Question: OK.. I have configured <URL>
Project structure is :

My custom element is :
'''
<link rel="import" href="../bower_components/polymer/polymer.html">
<polymer-element name="hello-world" noscript>
<template>
<h1>Hi From Custom Element</h1>
</template>
</polymer-element>
'''
index.html is :
'''
<!DOCTYPE html>
<html>
<head>
<meta charset="UTF-8">
<title>Title of the document</title>
<script type="text/javascript" src="bower_components/polymer/polymer.js">
</script>
<link rel="import" href="elements/hello-world.html">
</head>
<body>
<hello-world></hello-world>
</body>
</html>
'''
OK.. When I run this code without Server I get error :
'''
Imported resource from origin 'file://' has been blocked from loading by Cross-Origin Resource Sharing policy: Received an invalid response. Origin 'null' is therefore not allowed access.
'''
and when I run the app on WAMP I get error :
'''
Uncaught HierarchyRequestError: Failed to execute 'appendChild' on 'Node': Nodes of type 'HTML' may not be inserted inside nodes of type '#document'.
Uncaught TypeError: object is not a function
'''
in any help in this case?
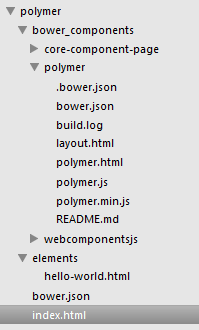
Answer: Due to the nature of polymer you can't just run things with the 'file:' URI. See <URL>
In the second case try loading your script from 'bower_components/webcomponentsjs/webcomponents.js' instead of 'bower_components/polymer/polymer.js'.